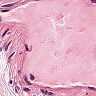
Metastatic tissue present: no